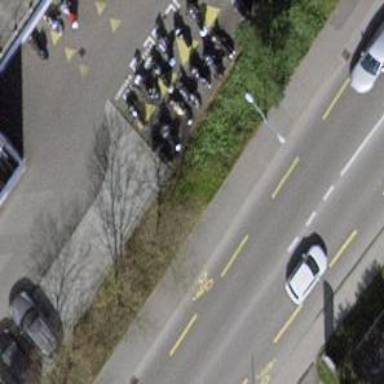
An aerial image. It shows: Asphalt sidewalk leading to public transport platform.